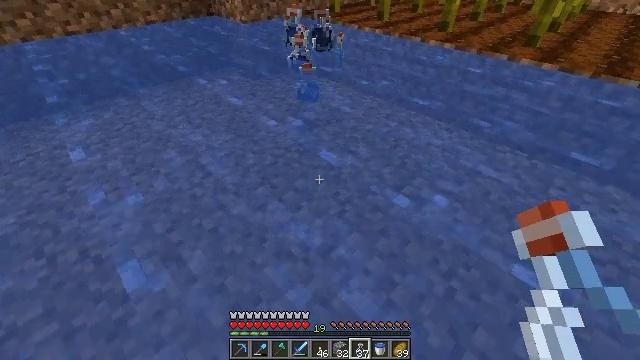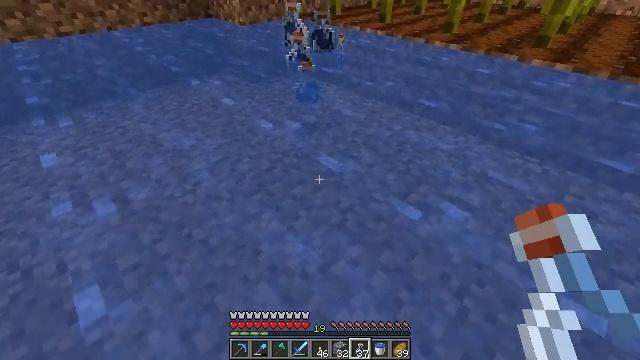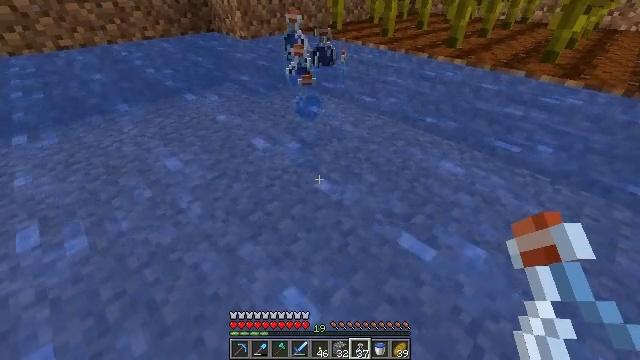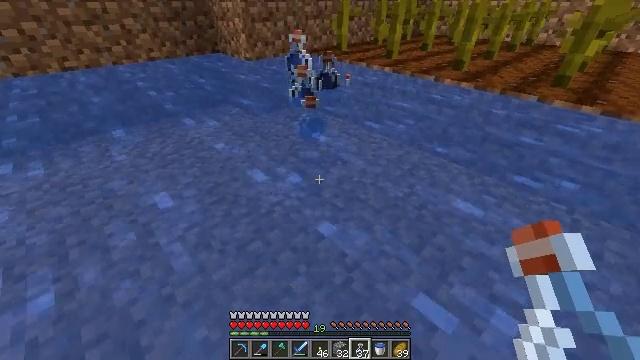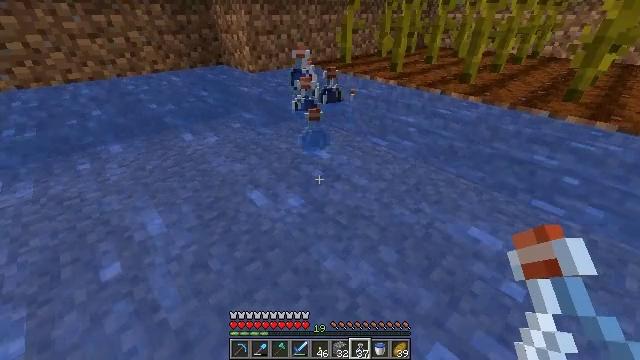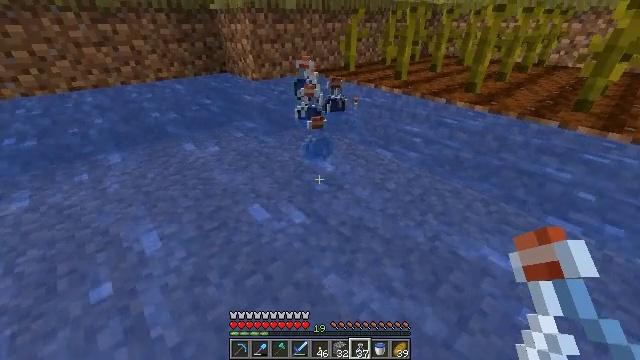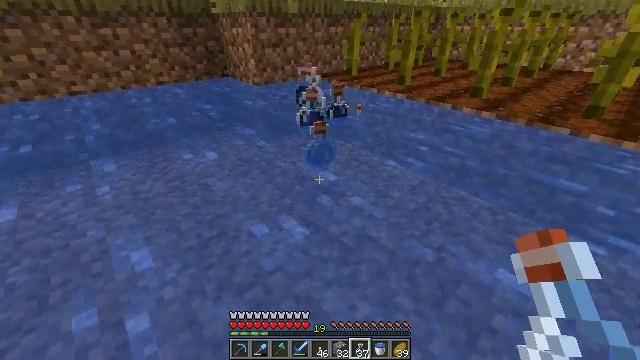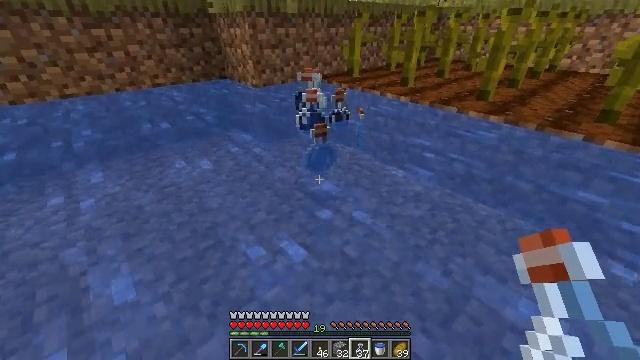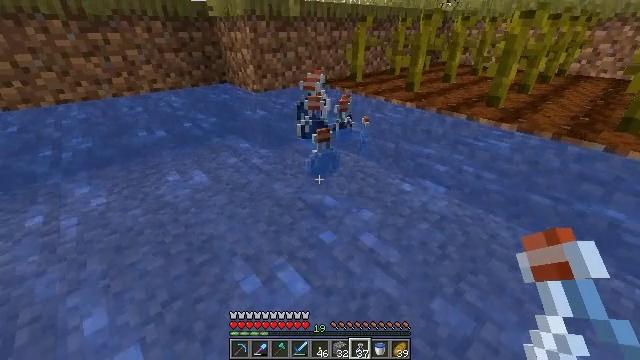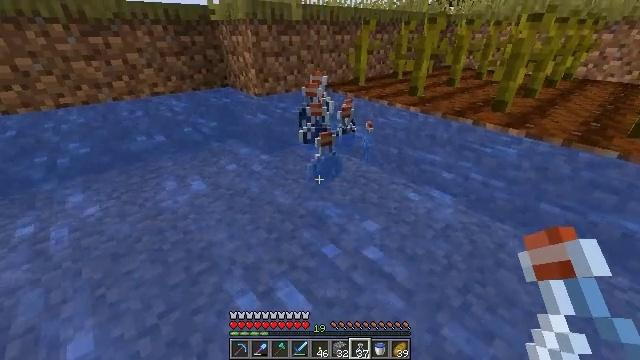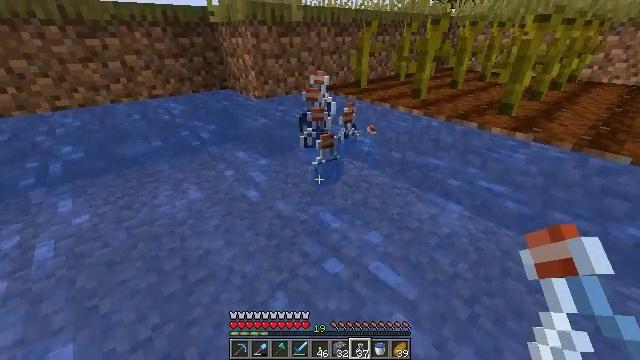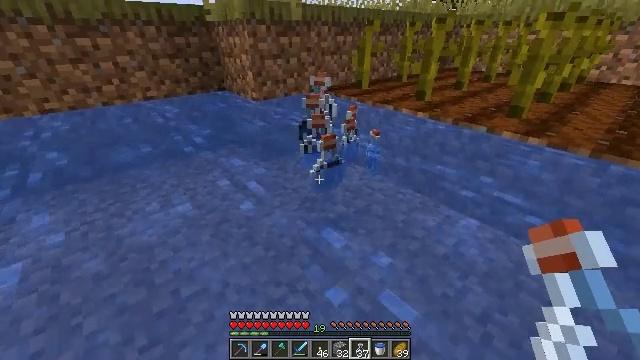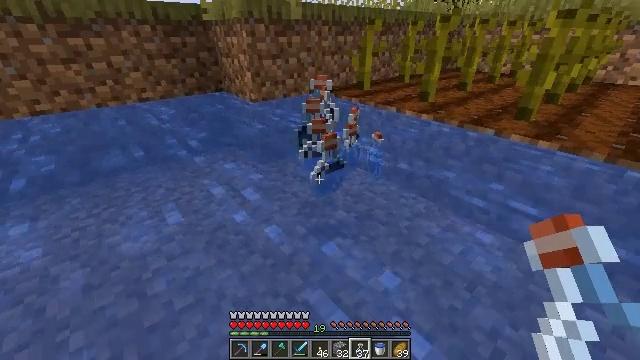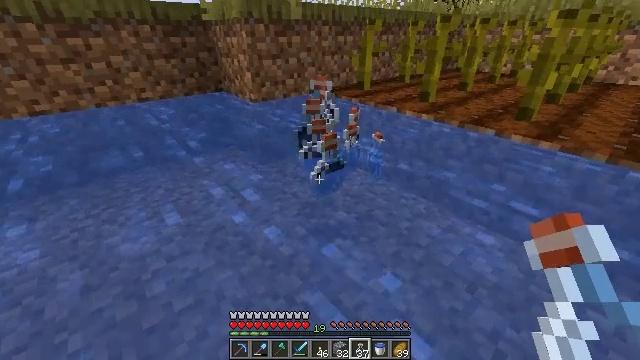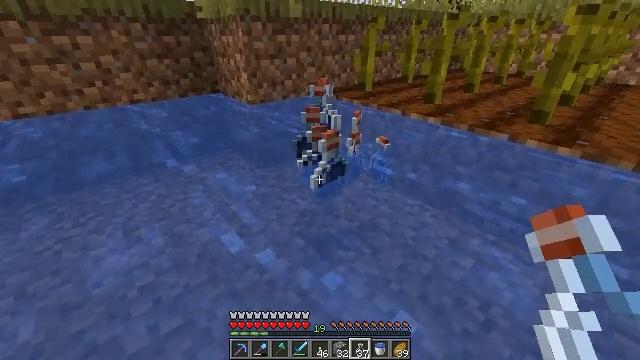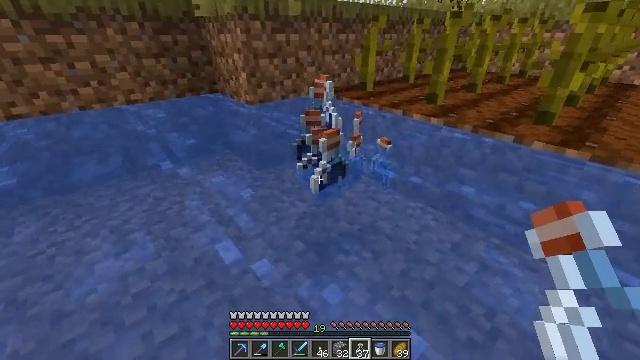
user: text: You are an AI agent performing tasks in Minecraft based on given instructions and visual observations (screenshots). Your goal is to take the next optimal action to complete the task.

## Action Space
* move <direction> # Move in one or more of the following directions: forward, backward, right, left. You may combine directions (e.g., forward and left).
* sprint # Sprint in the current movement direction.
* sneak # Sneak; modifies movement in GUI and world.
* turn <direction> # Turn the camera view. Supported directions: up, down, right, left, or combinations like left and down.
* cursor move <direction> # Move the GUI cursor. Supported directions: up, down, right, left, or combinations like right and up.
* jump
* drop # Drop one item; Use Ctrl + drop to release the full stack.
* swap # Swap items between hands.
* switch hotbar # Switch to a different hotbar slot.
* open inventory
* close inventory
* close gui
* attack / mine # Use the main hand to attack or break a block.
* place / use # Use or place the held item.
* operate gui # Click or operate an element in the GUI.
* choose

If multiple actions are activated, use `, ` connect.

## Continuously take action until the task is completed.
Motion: motion action
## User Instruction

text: Drop a glass bottle.
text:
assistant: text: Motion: move forward, turn up
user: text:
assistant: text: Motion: move forward, turn up
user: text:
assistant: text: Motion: move forward, turn up
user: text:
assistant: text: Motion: move forward, turn up
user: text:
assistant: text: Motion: move forward, turn up
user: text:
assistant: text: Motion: move forward
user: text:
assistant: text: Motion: move forward
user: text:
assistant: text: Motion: move forward
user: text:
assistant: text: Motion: move forward
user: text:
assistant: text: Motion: move forward
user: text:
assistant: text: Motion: move forward
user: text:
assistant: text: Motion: move forward
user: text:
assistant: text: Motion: move forward
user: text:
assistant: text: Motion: move forward
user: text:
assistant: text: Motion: move forward
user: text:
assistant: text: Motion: move forward
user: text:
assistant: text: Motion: move forward
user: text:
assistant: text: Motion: move forward
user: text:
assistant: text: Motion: move forward
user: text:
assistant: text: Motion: move forward
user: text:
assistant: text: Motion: move forward
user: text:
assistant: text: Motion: move forward, turn right and down
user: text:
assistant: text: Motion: turn right and down
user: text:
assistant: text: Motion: turn right and down
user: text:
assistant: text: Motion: no_op
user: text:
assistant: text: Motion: no_op
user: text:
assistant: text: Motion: no_op
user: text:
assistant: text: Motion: no_op
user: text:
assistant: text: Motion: move back
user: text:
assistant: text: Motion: move back